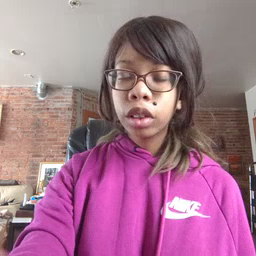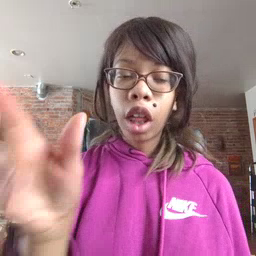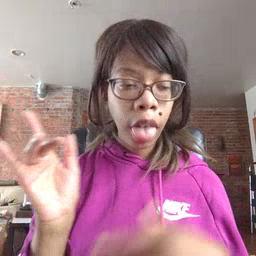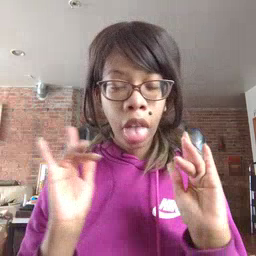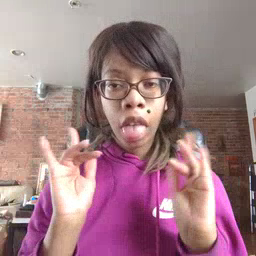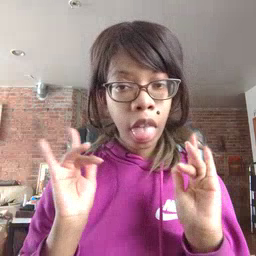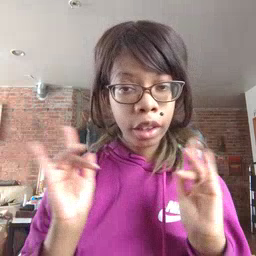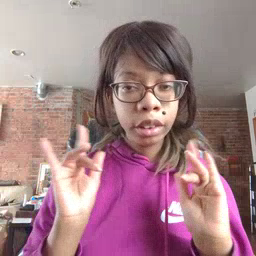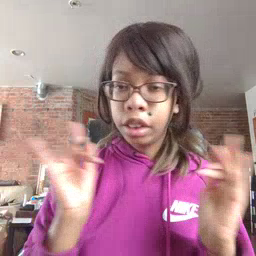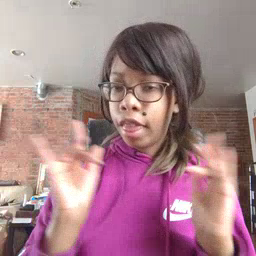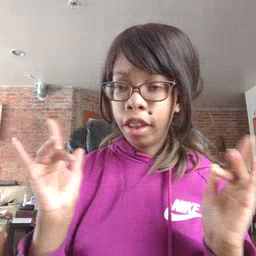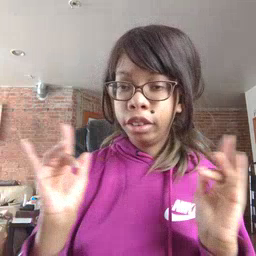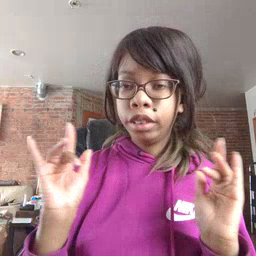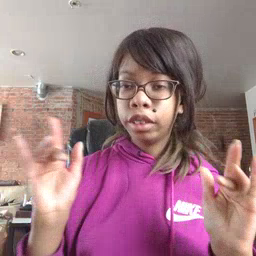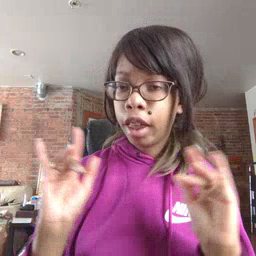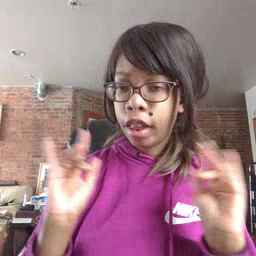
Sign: yucky